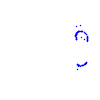
Particle: pion